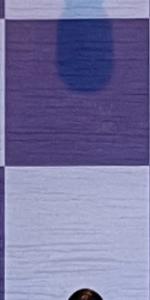
Label: Empty